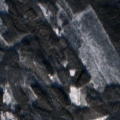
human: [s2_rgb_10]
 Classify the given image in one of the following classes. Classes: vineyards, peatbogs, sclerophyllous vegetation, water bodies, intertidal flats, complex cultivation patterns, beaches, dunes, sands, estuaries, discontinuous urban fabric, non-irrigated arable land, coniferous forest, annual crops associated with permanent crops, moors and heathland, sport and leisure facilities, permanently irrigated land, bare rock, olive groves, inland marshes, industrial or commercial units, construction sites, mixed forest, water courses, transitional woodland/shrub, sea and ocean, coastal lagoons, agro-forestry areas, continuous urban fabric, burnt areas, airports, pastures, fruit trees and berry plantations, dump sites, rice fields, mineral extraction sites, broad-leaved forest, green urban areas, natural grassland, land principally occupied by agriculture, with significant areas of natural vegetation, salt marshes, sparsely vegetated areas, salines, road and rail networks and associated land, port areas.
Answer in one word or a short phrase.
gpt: coniferous forest, mixed forest, transitional woodland/shrub